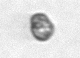
Label: Heterocapsa_rotundata